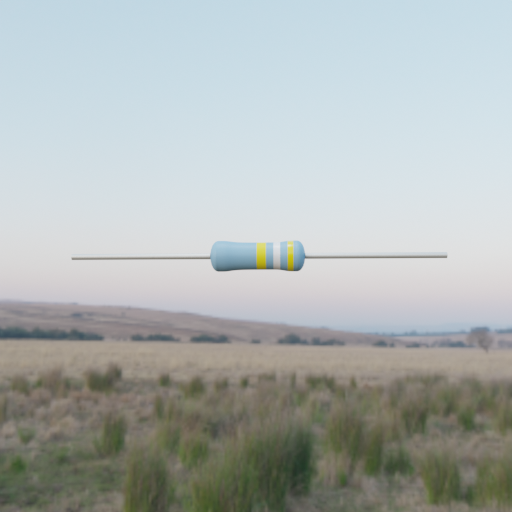
Resistor colour bands (in order): yellow, white, yellow